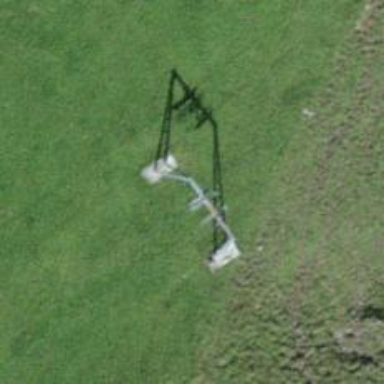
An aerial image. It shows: Pylon used for aerialway.